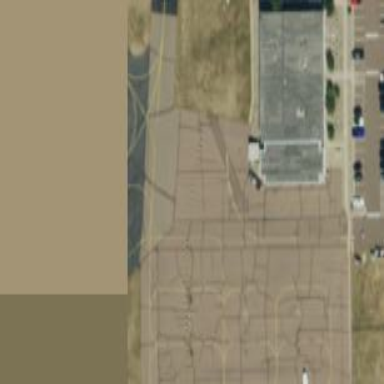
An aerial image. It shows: Apron at the airport.